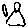
Label: triangle